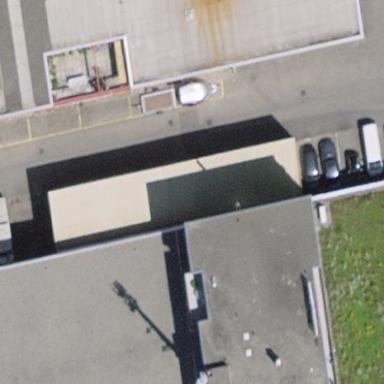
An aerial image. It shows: View of roof of building.